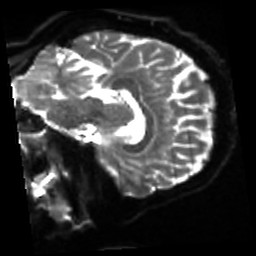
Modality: sbref
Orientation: sagittal
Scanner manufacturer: siemens
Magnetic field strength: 3 T
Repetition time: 4 s
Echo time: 0.0594 s